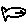
Label: fish